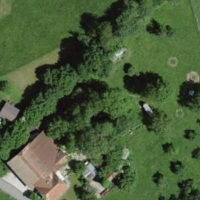
EUNIS habitat code: 40
Species observed at this site:
Allium ursinum